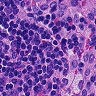
Metastatic tissue present: no